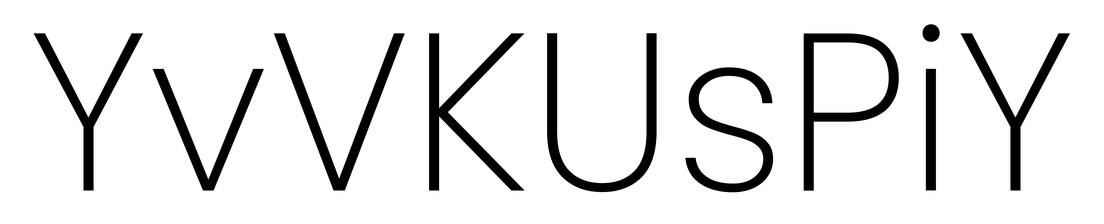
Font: Poppins-ExtraLight